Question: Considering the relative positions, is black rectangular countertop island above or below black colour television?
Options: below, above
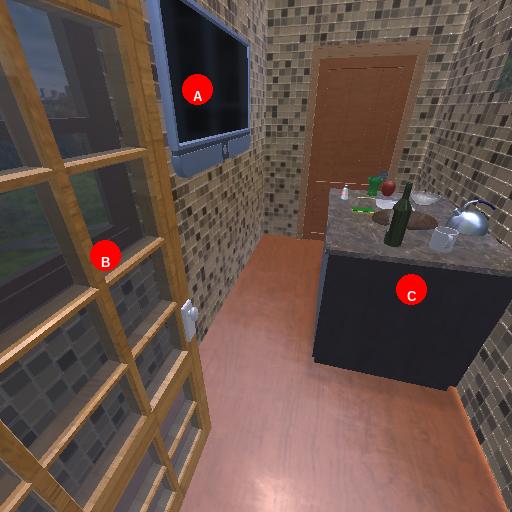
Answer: below